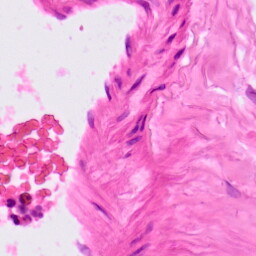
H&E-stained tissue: Lung